Chest X-ray:
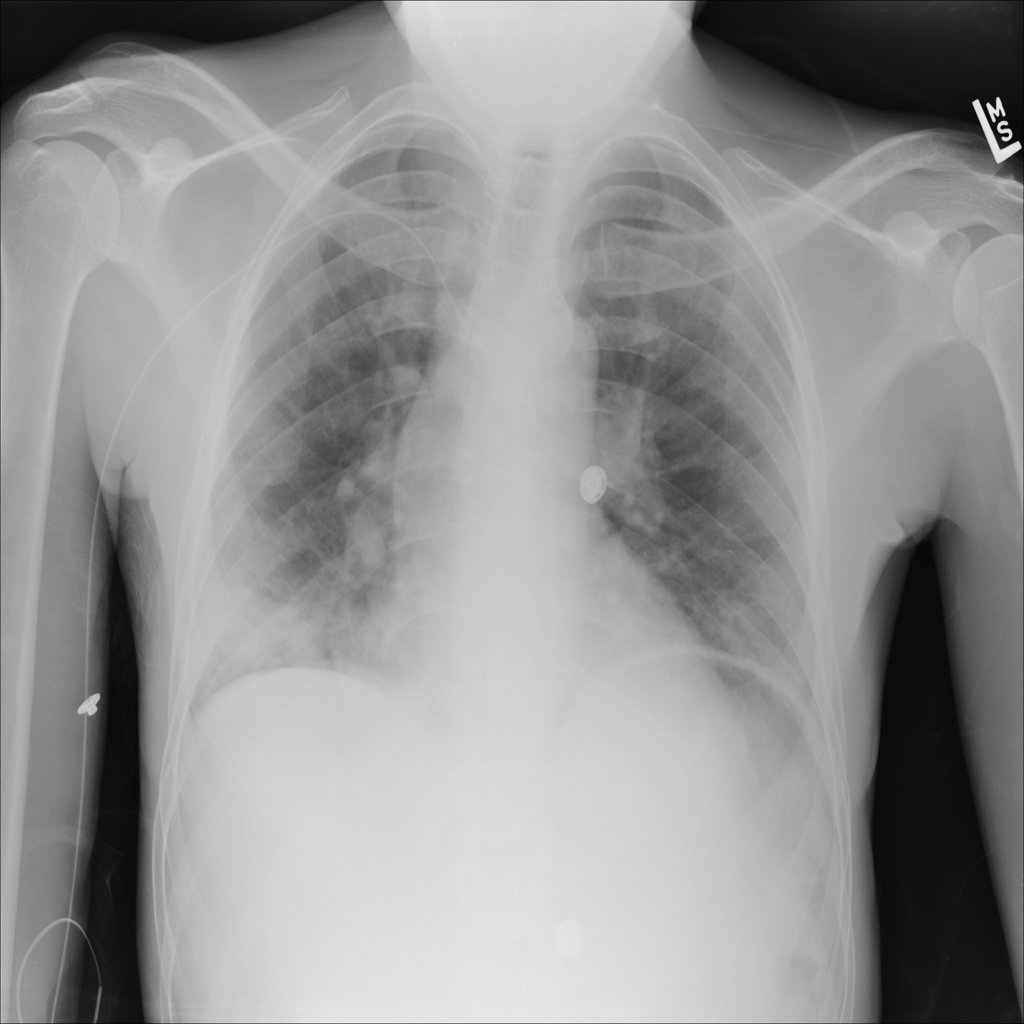
Findings: Consolidation, Effusion
No abnormal finding: no